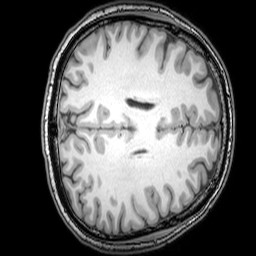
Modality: T1w
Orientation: axial
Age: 26
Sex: male
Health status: healthy
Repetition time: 0.081 s
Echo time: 0.037 s